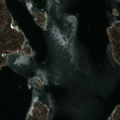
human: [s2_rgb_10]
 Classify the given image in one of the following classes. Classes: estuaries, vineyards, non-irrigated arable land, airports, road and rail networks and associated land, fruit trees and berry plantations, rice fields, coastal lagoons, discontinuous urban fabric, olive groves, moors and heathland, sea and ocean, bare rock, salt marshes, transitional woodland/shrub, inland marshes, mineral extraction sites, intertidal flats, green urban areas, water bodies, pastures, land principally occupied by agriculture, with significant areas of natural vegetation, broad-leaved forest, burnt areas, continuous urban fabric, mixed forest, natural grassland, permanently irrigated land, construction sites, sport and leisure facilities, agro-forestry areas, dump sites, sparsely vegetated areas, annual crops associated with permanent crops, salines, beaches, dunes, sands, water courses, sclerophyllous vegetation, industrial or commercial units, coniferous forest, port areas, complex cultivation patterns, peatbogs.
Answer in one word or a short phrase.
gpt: bare rock, sea and ocean